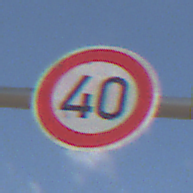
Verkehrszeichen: Geschwindigkeit40
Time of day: Midday
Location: Outdoor (Nature)
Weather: PartlyCloudy
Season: NotSpecified
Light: Natural